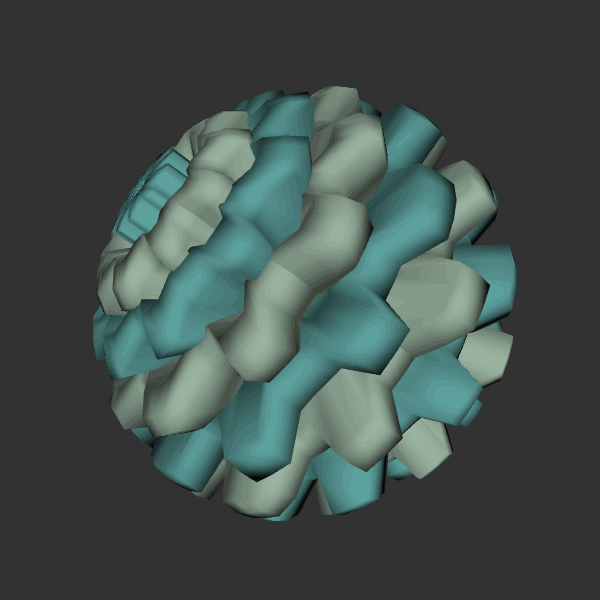
Background: dark